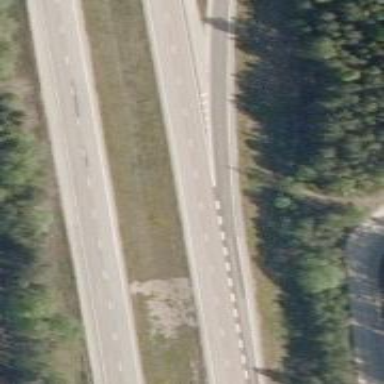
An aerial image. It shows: Asphalt motorway.